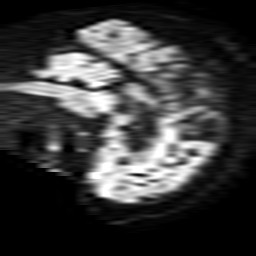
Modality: TRACE
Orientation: sagittal
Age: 85
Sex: female
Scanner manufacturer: philips
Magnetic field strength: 1.5 T
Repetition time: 3.641 s
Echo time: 0.09255 s